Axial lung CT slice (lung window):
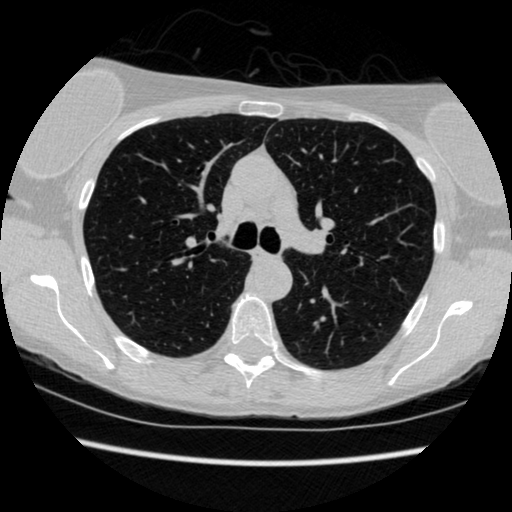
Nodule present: no